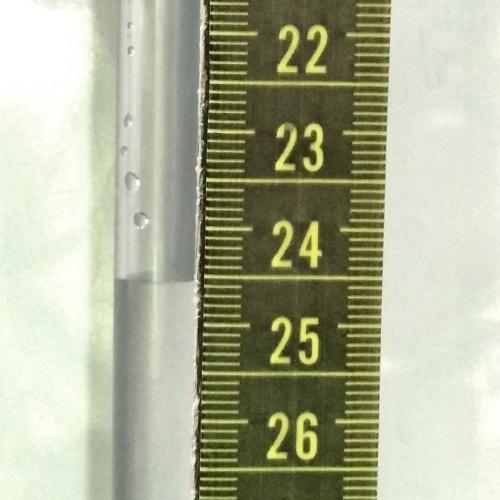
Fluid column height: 24.6 cm